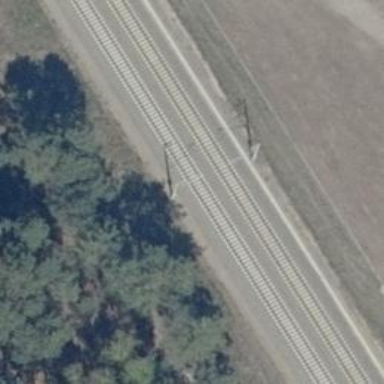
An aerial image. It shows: Milestone along the railway track with catenary mast.